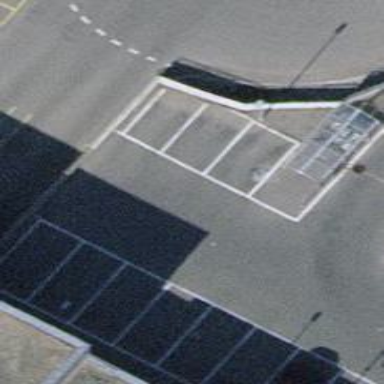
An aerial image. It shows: Parking aisle designated as service road.